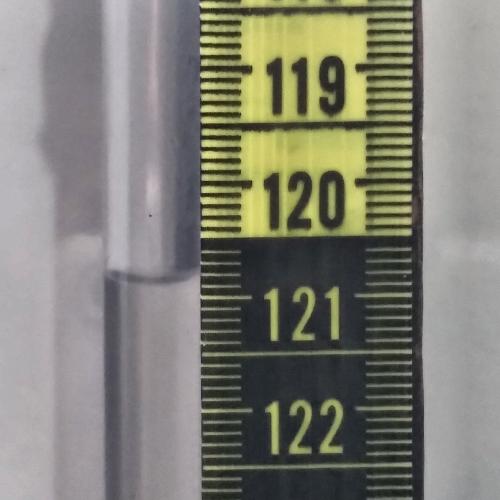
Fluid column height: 120.8 cm